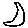
Label: moon